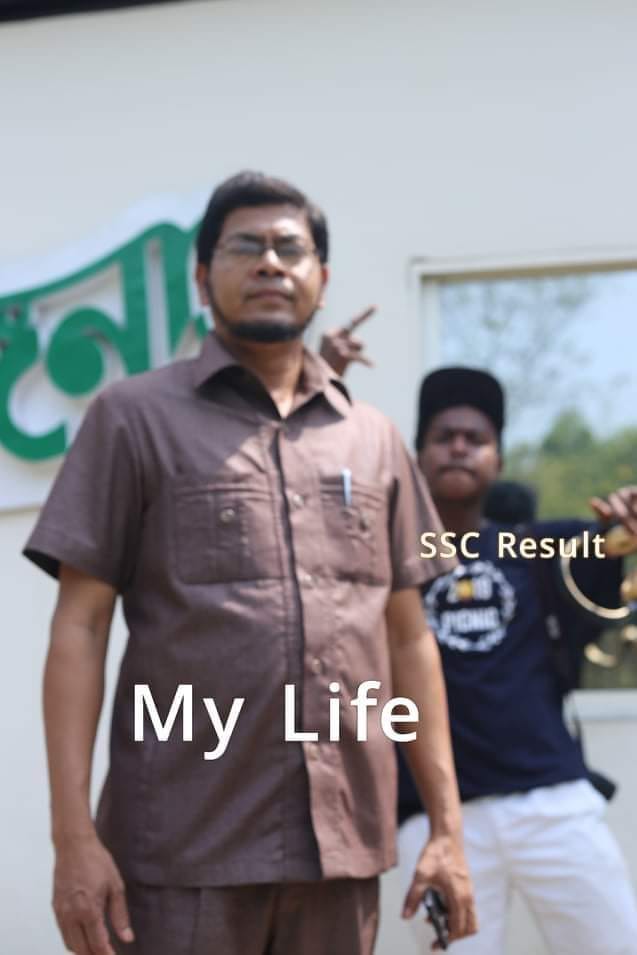
Caption: My Life     SSC Result
Label: non-hate